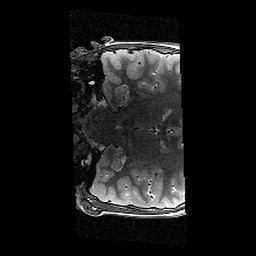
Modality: T2w
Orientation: coronal
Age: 13
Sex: male
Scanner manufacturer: siemens
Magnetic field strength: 3 T
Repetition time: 8.46 s
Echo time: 0.067 s